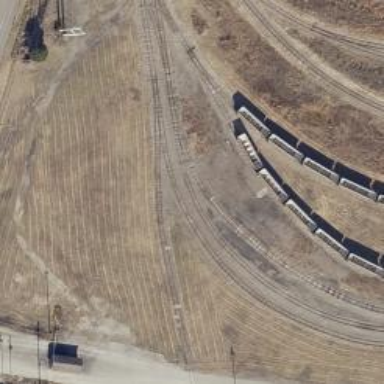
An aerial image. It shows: Disused railway spur.